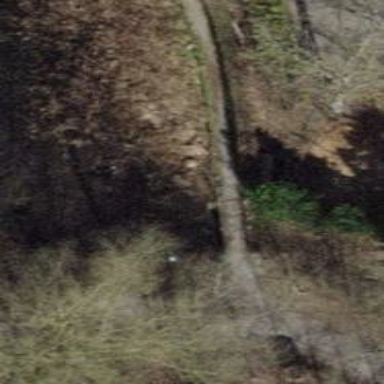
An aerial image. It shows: Culvert tunnel passing through ditch.